Question: Check out my code to see what I mean. I want the entire background to be black. However, the background is only black where there is text.
Here is picture:
'''
<div style="background-color:black">
<img src="http://csc2.madonna.edu/~brabahy/hw5/images/Mercury1.jpg" style="float:left; margin-right:10px" height="400" width="400">
<p style="color:brown">Mercury is the smallest planet, and it's closest to the Sun of the eight planets in the Solar System. It has an orbital period of about 88 Earth days.</p>
</div>
'''
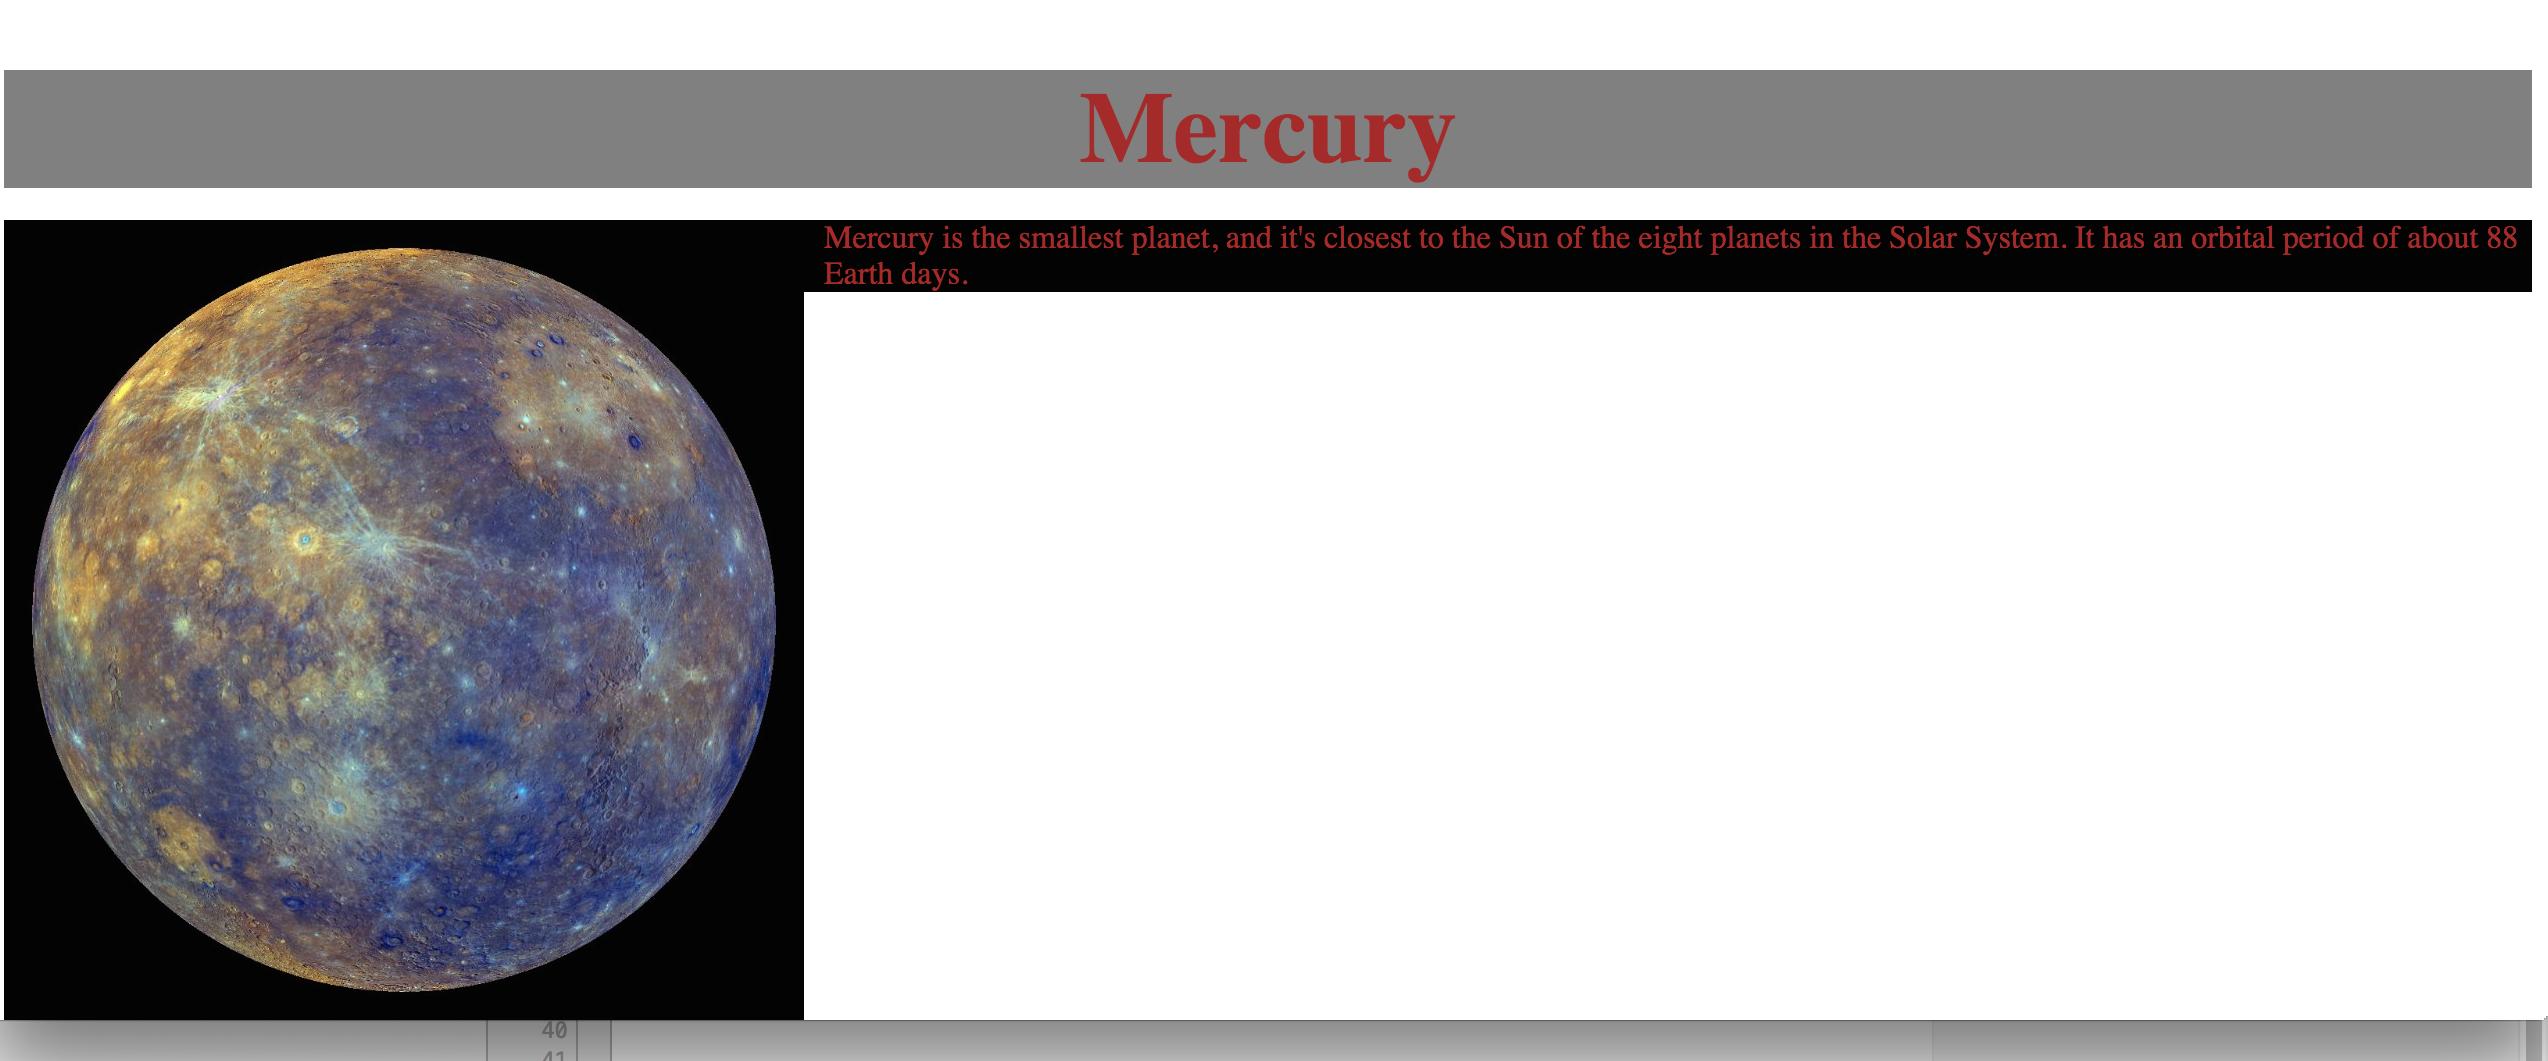
Answer: The problem which was happening when you are trying to set
'''
background-color: black;
'''
for the div is that the div is taking the dimensions of text and not image. The background color property was being set correctly just the dimensions for the div were not set. Since the image height is 400 try
'''
style="background-color: black; height: 400px;"
'''
This will work for the div and allow you to add other elements to the body as the entire body will not be black.
As per the image added, coloring the 'body' background will not yield the desired output.